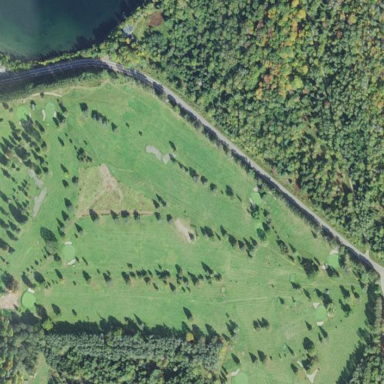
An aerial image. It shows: Golf course surrounded by greenery.